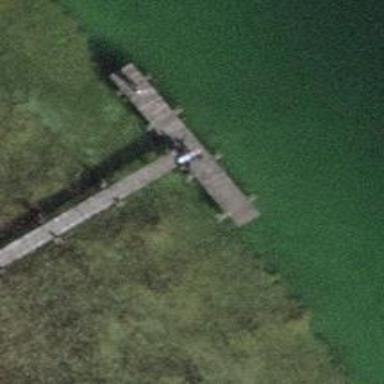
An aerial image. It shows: Man-made pier.